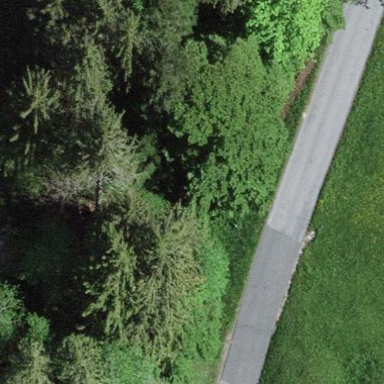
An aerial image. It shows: Forest with mix of leaf types.